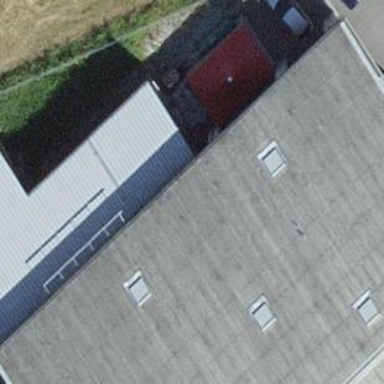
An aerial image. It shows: View of roof of building.